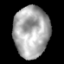
Tissue: lung
Cell type: Others
Senescence score: 0.1823
Nuclear area (px): 1776
Mean DAPI intensity: 168.646